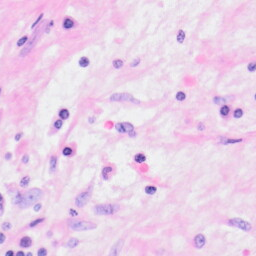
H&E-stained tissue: Kidney